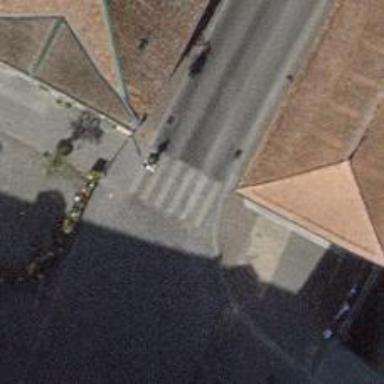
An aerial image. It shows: Footway crossing with marked asphalt surface.